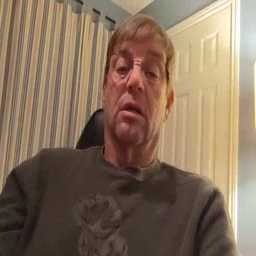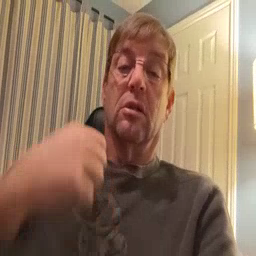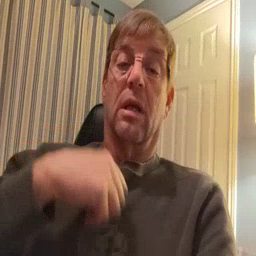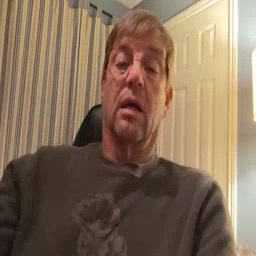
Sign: jacket